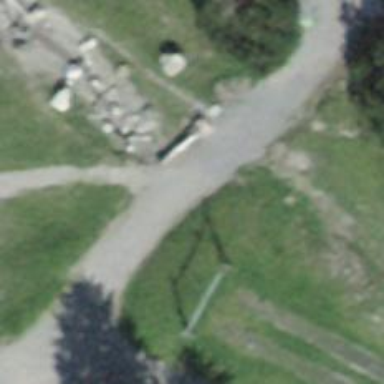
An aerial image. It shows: Gravel path.